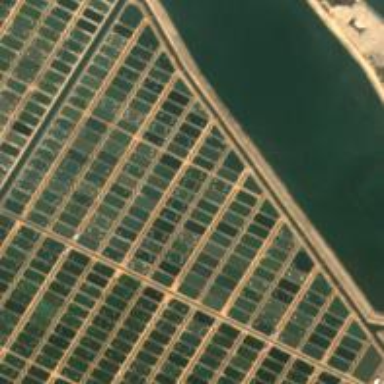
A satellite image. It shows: Area dedicated to aquaculture.